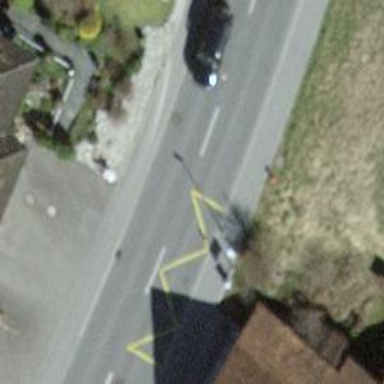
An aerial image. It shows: Bus stop with platform for public transport.